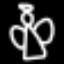
Label: angel